Question: I'm trying to apply TDD principles when working in the IntelliJ IDEA but I'm encountering a problem and I don't know if there is a feature or a plugin I don't know about to help me.
I've just discovered that you can easily Navigate to the test class corresponding to current class in the editor with 'CTRL' + 'SHIFT' + 'T'. If the Test Class does not exist, it will ask you to create it.
In a reverse situation, when I create a Test Class with no corresponding Test Subject and that I press the previous shortcut, it just tells me 'No test subjects found'.

Is there a way to quickly create the test subject class when it does not exists?
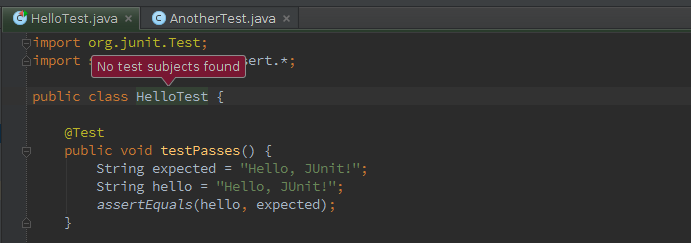
Answer: If you refer to the test subject by name (for example, try to create a class):
'''
Hello hello = new Hello();
'''
...then you can use the "Create Class from Usage" quickfix to create the class for you. Simply put the name on the "Hello" identifier (which will be unresolved) and press Alt-Enter.